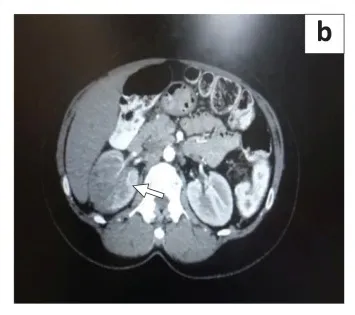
Magnetic resonance imaging show iso-intense right renal mass with solid and cystic areas (arrow).
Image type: radiology (mri)